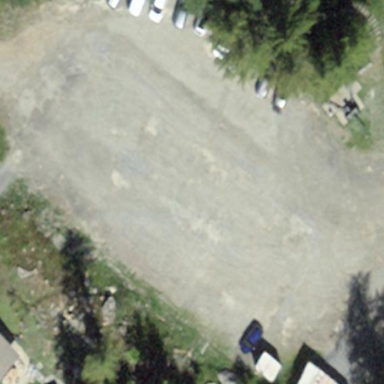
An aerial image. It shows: Unpaved parking area.